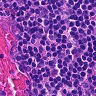
Metastatic tissue present: no